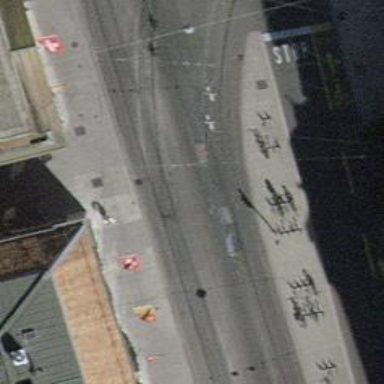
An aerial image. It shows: Service road with asphalt surface. There are sidewalks on both sides with asphalt surface.